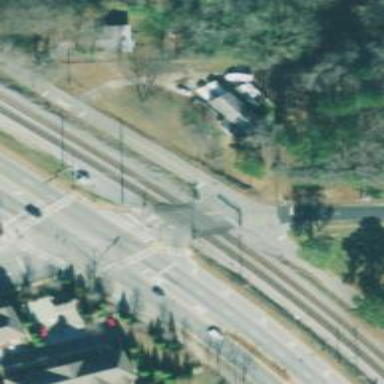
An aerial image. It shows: Footway with paired lines marking the crossing.